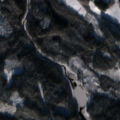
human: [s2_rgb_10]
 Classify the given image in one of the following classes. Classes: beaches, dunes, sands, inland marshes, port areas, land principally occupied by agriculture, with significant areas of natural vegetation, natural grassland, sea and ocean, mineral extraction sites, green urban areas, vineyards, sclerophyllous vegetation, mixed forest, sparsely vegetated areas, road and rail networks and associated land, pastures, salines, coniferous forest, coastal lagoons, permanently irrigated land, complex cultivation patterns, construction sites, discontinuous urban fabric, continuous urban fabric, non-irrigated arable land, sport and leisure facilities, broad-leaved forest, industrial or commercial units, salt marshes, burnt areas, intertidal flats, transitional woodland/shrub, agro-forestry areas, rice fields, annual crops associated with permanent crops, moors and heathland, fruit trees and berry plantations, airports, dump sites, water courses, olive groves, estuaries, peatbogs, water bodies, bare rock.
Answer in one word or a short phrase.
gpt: land principally occupied by agriculture, with significant areas of natural vegetation, coniferous forest, mixed forest, transitional woodland/shrub